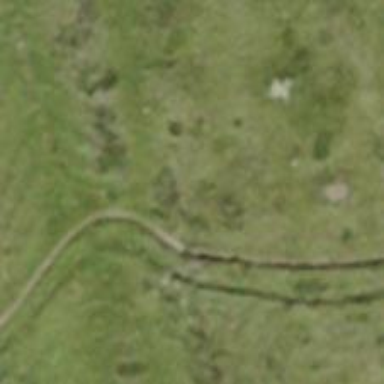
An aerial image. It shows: Unpaved path.